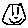
Label: smiley face